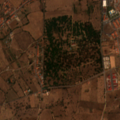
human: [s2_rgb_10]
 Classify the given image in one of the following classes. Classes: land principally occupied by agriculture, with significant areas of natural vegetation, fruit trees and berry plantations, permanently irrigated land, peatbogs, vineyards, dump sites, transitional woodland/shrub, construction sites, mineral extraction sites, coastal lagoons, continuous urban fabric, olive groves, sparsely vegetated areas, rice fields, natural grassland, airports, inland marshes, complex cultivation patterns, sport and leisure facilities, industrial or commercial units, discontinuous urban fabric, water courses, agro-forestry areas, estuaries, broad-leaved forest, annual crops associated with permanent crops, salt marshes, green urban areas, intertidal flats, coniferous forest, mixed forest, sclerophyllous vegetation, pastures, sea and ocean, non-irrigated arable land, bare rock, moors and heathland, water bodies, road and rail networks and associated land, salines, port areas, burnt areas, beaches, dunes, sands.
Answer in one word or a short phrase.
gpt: discontinuous urban fabric, complex cultivation patterns, mixed forest